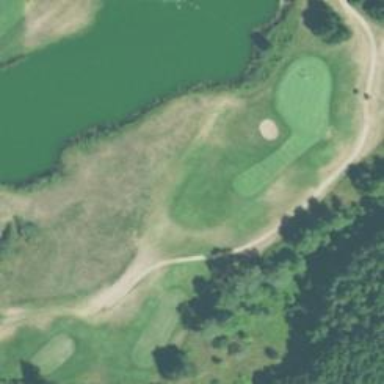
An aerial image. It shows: Rough area on grassy golf course.